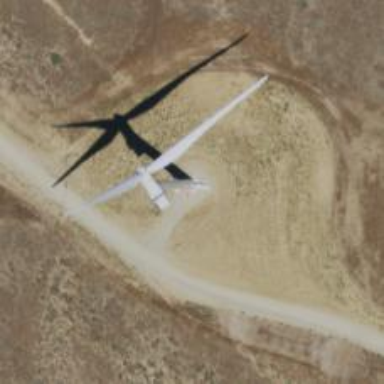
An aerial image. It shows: Wind generator powered by Vestas horizontal axis wind turbine.